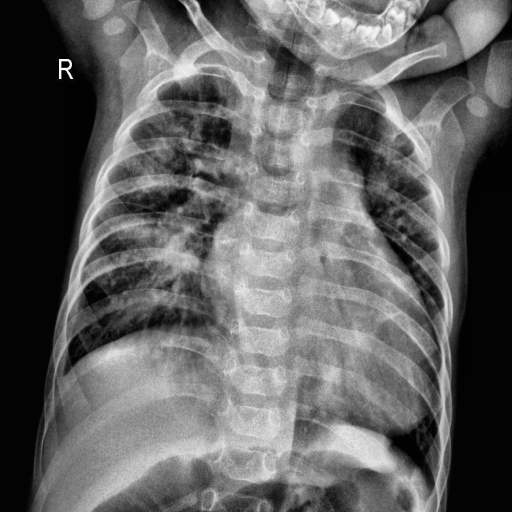
Finding: PNEUMONIA